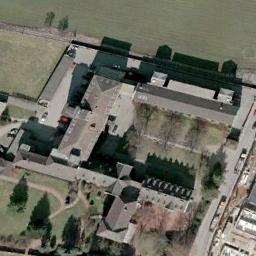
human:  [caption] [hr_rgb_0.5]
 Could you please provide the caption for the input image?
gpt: There is a church next to the river .

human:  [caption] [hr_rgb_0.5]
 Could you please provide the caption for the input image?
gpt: The church with some gray sloping roofs is built in the lawn .

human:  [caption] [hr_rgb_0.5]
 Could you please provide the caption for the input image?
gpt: This is a church with lots of grass around it .

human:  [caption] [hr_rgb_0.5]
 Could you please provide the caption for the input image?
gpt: A church with a gray roof, Surrounded by roads and trees and lawns .

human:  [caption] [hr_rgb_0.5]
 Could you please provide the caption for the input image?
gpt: A church beside some lawns on suburban area .